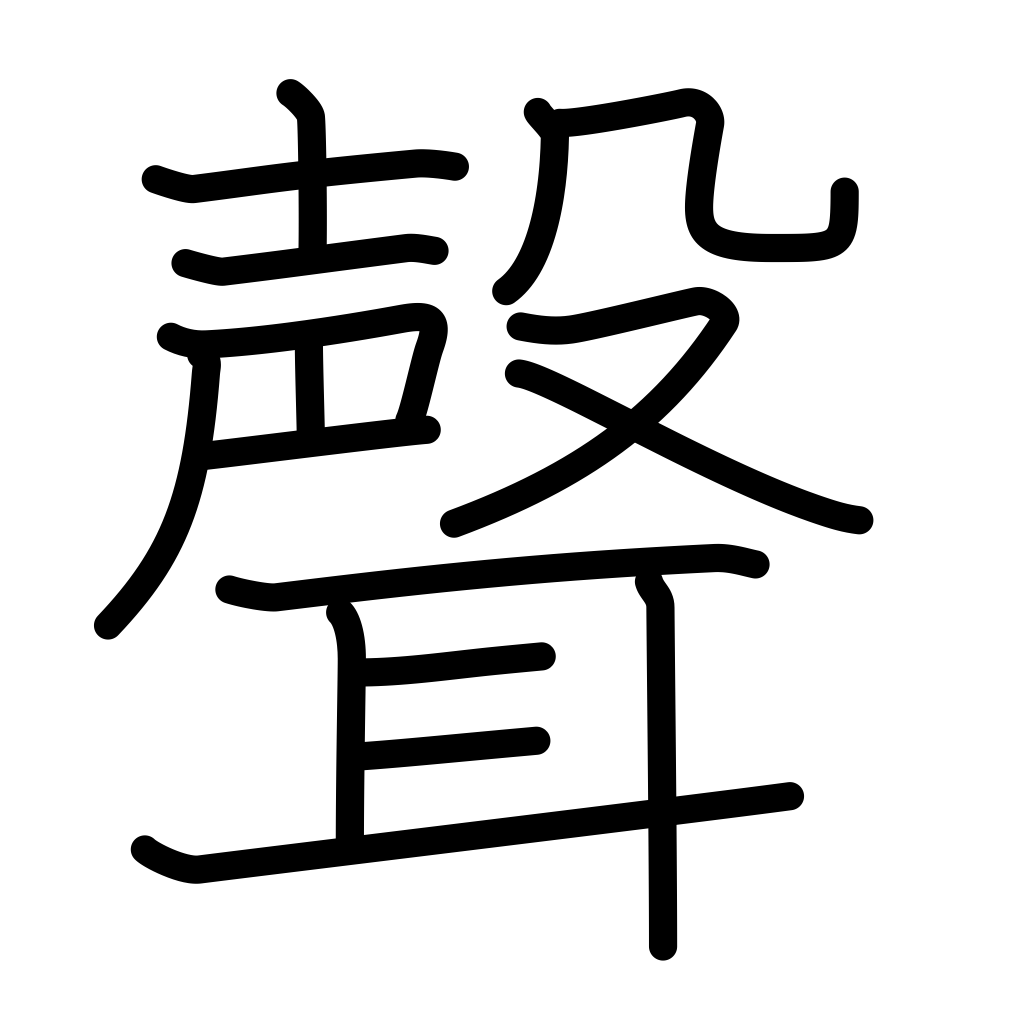
Meaning: sound, voice, noise, tone, music